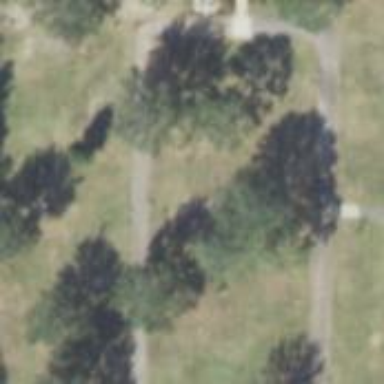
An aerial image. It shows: Cemetery.